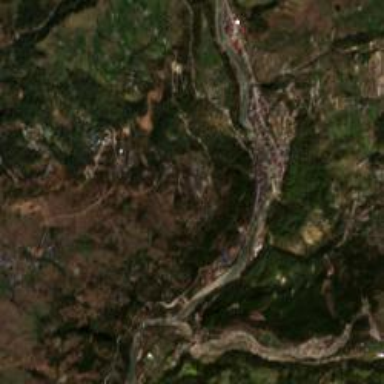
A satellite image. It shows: Small hamlet.